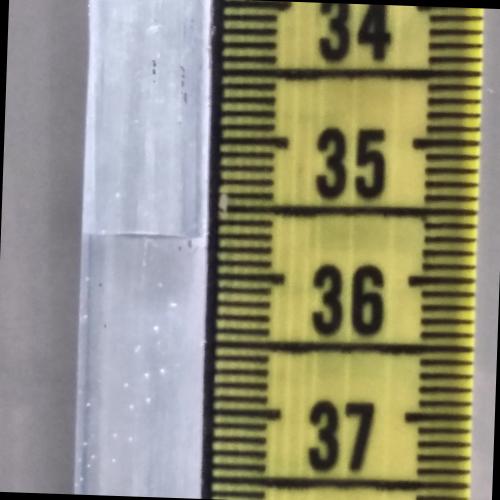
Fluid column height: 35.7 cm